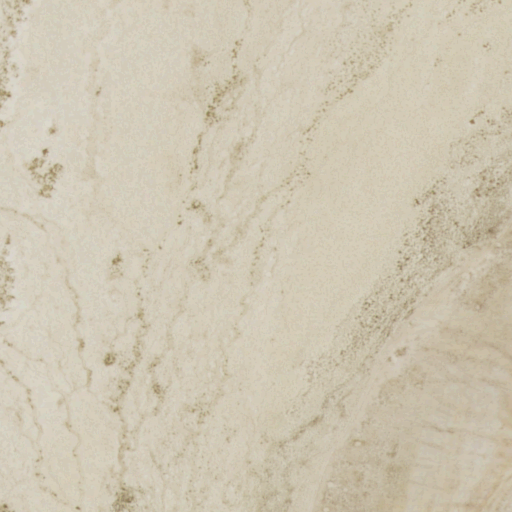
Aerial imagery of valley in Wyoming named Rocky Draw containing only shrub